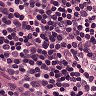
Metastatic tissue present: no